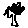
Label: tree